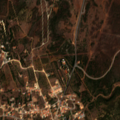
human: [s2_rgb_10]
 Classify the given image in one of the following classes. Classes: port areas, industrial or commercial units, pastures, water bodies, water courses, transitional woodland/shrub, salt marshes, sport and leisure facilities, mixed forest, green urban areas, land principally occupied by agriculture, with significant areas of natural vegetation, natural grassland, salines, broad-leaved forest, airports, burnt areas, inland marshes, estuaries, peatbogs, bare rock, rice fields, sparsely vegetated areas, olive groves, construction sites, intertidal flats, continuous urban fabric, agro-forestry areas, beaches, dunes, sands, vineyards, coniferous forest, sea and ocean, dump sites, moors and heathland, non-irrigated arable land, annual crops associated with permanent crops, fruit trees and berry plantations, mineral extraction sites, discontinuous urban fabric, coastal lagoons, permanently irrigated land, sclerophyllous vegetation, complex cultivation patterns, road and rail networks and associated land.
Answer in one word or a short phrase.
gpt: discontinuous urban fabric, complex cultivation patterns, coniferous forest, sclerophyllous vegetation